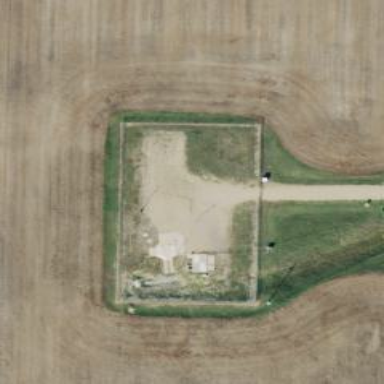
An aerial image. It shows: Military bunker surrounded by fence.